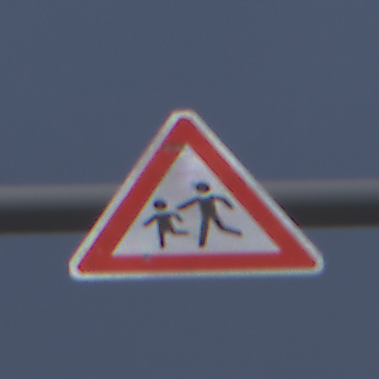
Verkehrszeichen: KinderRechts
Umgebung: Outdoor, Nature
Tageszeit: Midday
Wetter: PartlyCloudy
Licht: Natural
Jahreszeit: NotSpecified
Kontrast: HighContrast